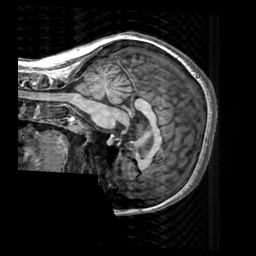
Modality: T1w
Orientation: sagittal
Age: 33
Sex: female
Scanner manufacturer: siemens
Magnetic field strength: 3 T
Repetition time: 2.3 s
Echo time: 0.00303 s